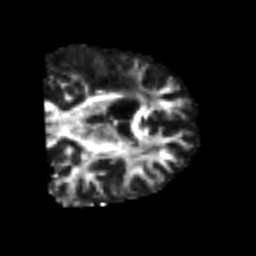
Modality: FA
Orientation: coronal
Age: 43
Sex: male
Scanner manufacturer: siemens
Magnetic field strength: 3 T
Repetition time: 4.999 s
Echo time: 0.07946 s